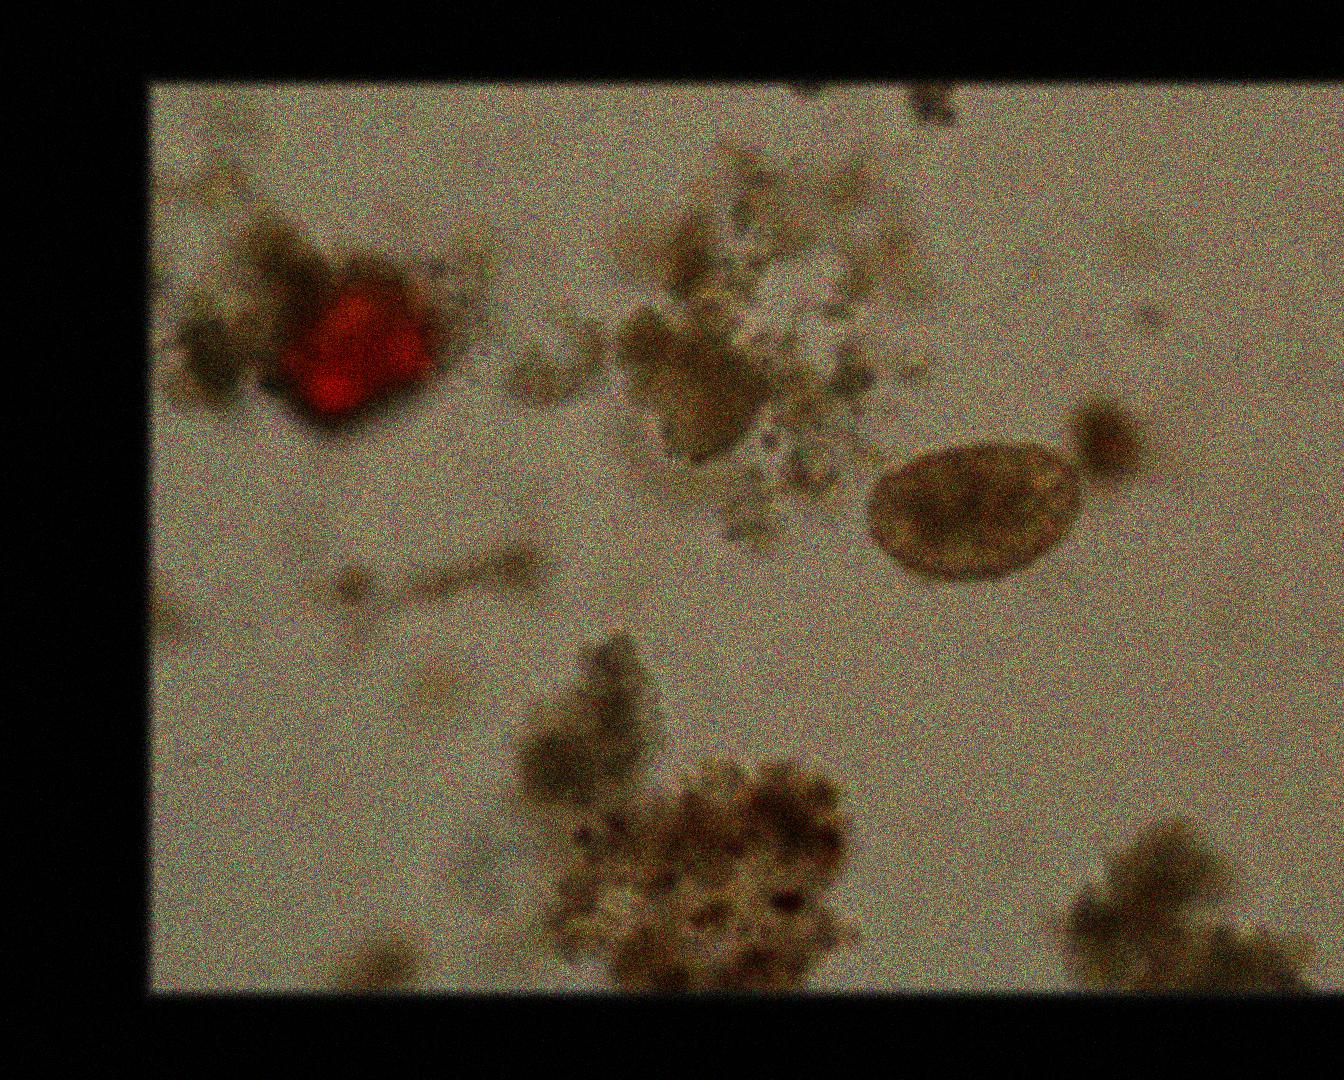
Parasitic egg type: Ascaris lumbricoides